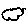
Label: cloud